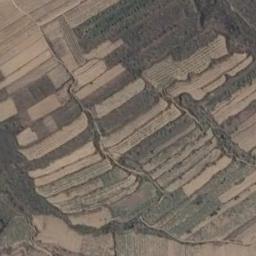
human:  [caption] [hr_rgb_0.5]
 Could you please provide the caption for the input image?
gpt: There are no crops on the terraces in the picture .

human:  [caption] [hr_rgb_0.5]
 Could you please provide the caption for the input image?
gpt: Many green plants are on the terrace .

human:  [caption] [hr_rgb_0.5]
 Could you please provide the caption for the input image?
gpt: A large layer of brown and green mixed terraces .

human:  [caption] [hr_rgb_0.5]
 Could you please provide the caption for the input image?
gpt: The bare and green terrace is next to some trees .

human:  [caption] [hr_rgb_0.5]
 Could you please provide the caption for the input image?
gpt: There are many yellow and green terraces .